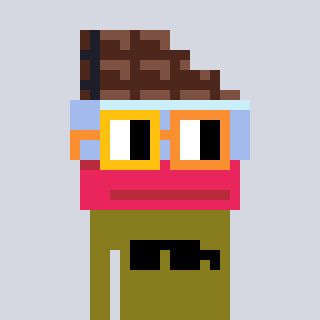
a pixel art character with square yellow and orange glasses, a chocolate-shaped head and a gunk-colored body on a cool background